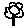
Label: flower